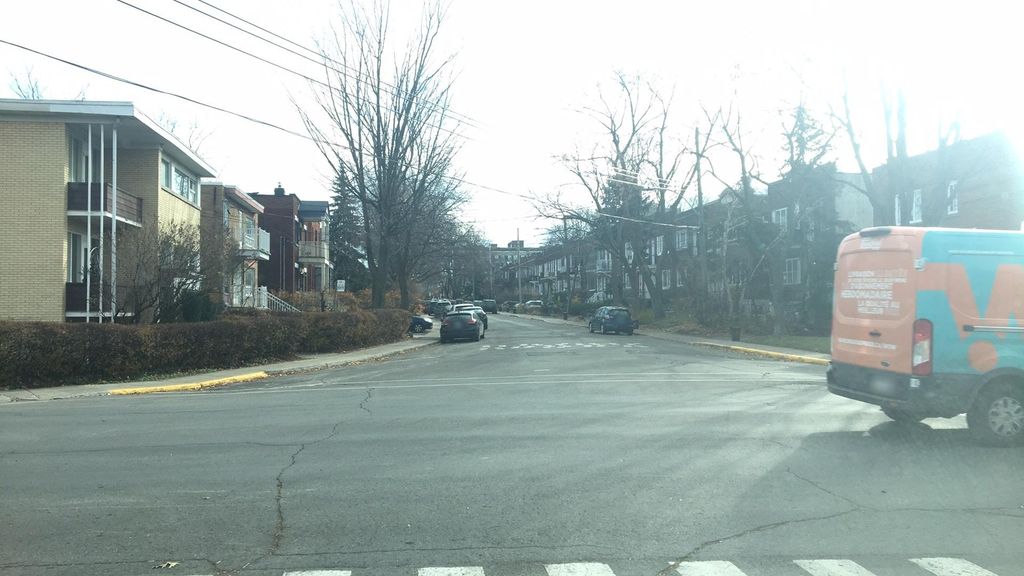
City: montreal